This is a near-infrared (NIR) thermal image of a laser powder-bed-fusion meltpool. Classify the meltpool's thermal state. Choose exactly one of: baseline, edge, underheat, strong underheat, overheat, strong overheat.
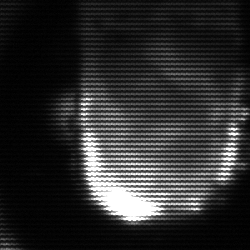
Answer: baseline